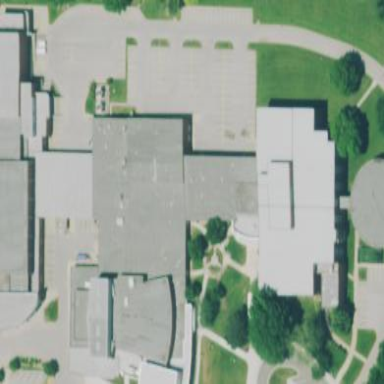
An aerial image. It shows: School building with flat roof.